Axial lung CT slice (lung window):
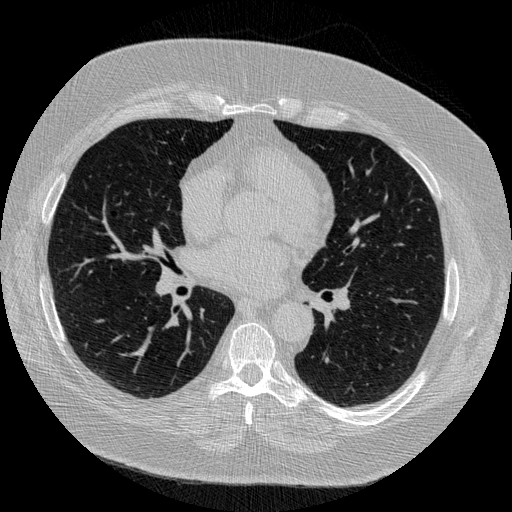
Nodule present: no